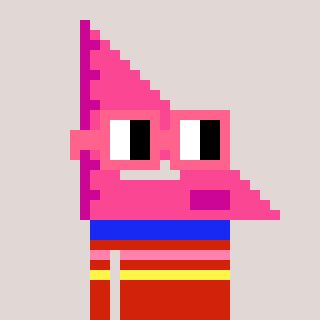
a pixel art character with square pink glasses, a squadron ruler-shaped head and a red-colored body on a warm background